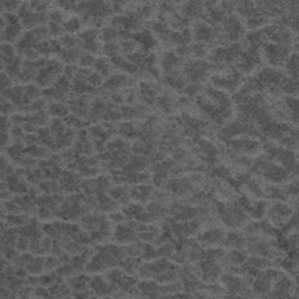
Label: frost